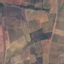
Land use / land cover class: PermanentCrop